Brain MRI, t1w sequence, axial 2D slice.
Patient: age 32, sex F, weight 95 kg, height 1.95 m
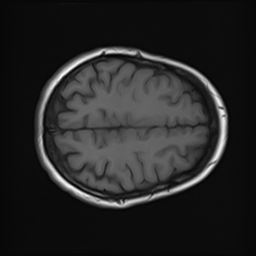